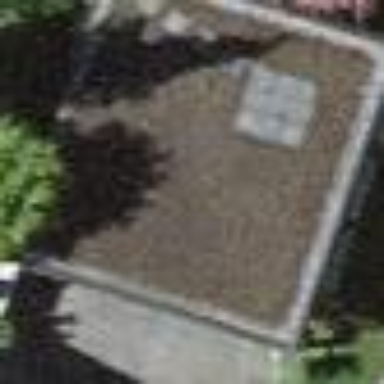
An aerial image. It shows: Garage.